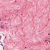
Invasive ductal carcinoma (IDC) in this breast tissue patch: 0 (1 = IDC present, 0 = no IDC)